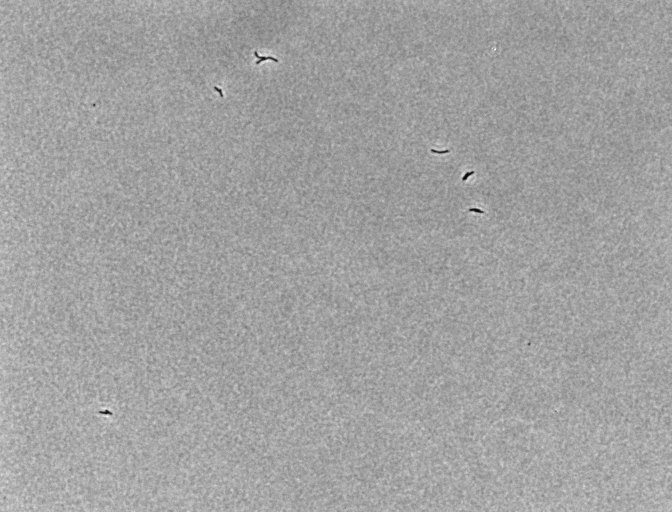
Phase contrast microscopy, 20x objective, 3 h incubation